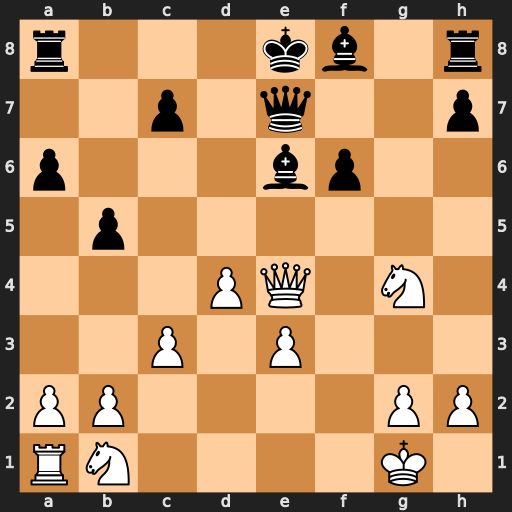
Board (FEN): r3kb1r/2p1q2p/p3bp2/1p6/3PQ1N1/2P1P3/PP4PP/RN4K1
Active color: w
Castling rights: kq
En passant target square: -
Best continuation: Qxa8+ Kf7 Nf2